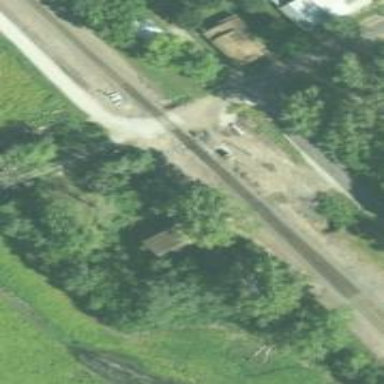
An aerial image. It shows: Railroad crossover.